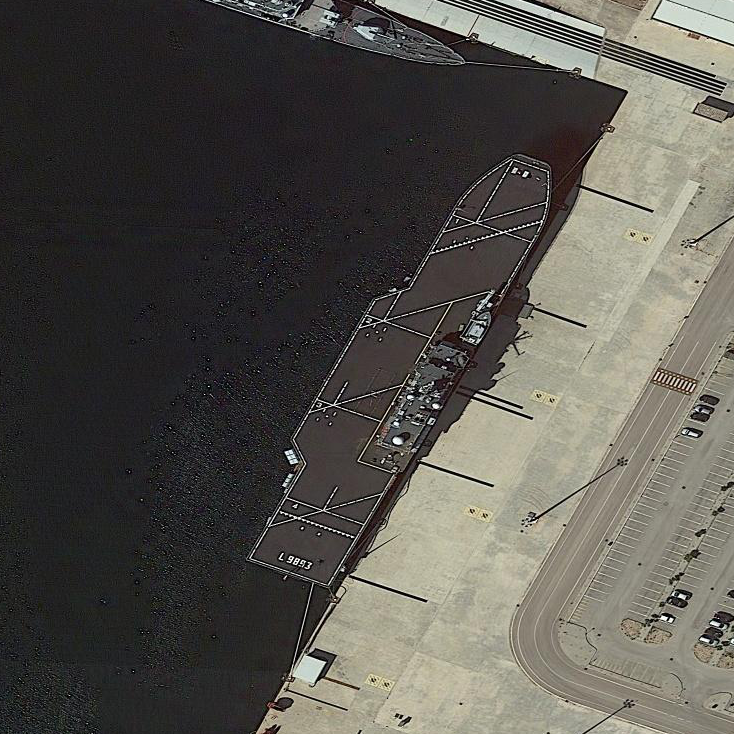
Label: San_Giorgio-class_transport_dock